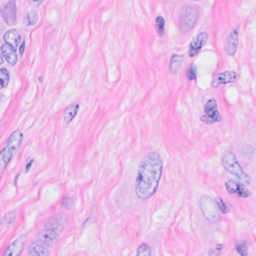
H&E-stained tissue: Breast